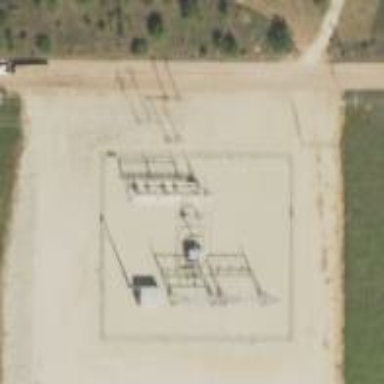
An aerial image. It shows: Distribution substation surrounded by fence.